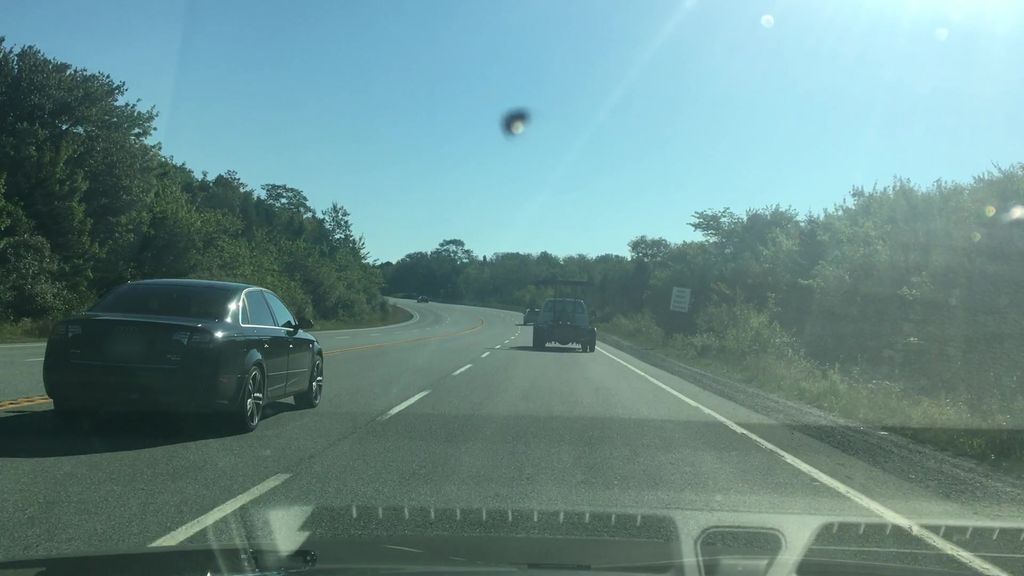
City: halifax